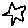
Label: star